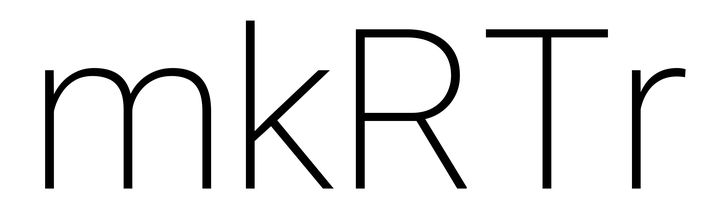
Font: Roboto_ExtraLight